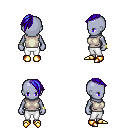
a pixel art fantasy rpg character, female body template, dark elf, purple skin, white sleeveless shirt, white pants, blue long mohawk hairstyle, bracelets, gold boots, four views (front, back, left, right), 2x2 character sprite sheet, small pixel art, hard edges, no anti-aliasing